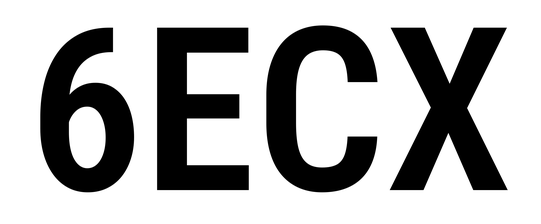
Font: Roboto_Condensed_SemiBold